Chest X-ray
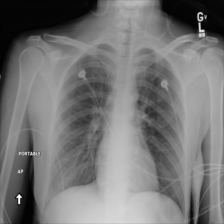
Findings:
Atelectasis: negative
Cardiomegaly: negative
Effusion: negative
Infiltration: negative
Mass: negative
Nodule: negative
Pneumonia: negative
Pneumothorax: negative
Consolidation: negative
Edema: negative
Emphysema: negative
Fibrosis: negative
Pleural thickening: negative
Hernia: negative